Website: lowes
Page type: account-selection
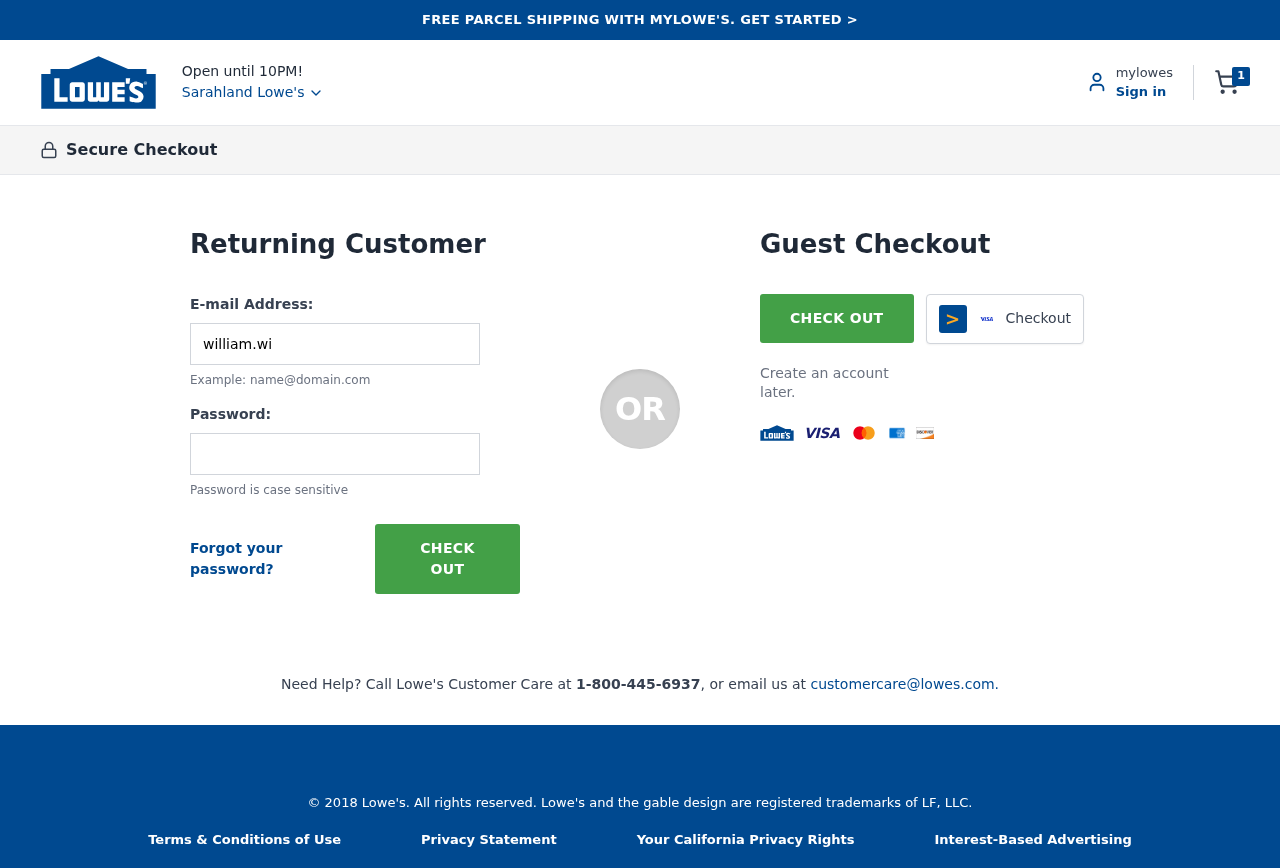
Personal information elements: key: PII_CITY
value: Sarahland Lowe's
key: PII_LOGIN_USERNAME
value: william.wilson
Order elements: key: ORDER_NUM_ITEMS
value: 1